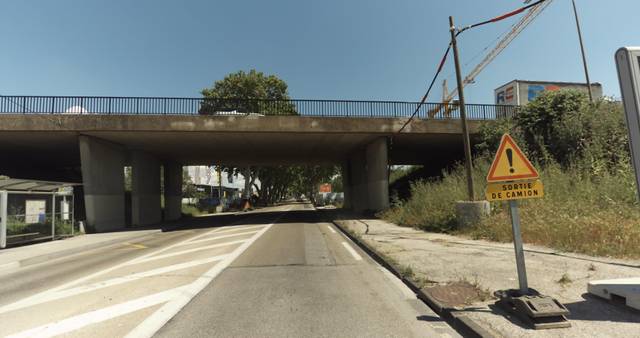
Region: France
Coordinates: 43.817, 4.339